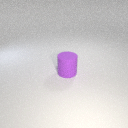
large purple rubber cylinder